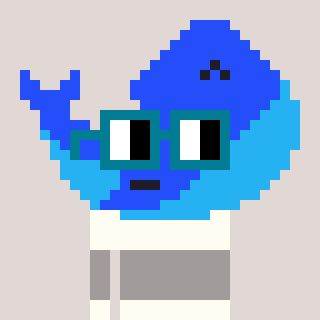
a pixel art character with square dark green glasses, a whale-shaped head and a grayscale-colored body on a warm background